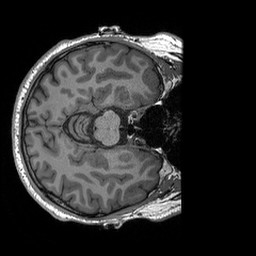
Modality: T1w
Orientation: axial
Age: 24
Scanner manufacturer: siemens
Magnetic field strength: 3 T
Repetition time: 2.3 s
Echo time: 0.00296 s